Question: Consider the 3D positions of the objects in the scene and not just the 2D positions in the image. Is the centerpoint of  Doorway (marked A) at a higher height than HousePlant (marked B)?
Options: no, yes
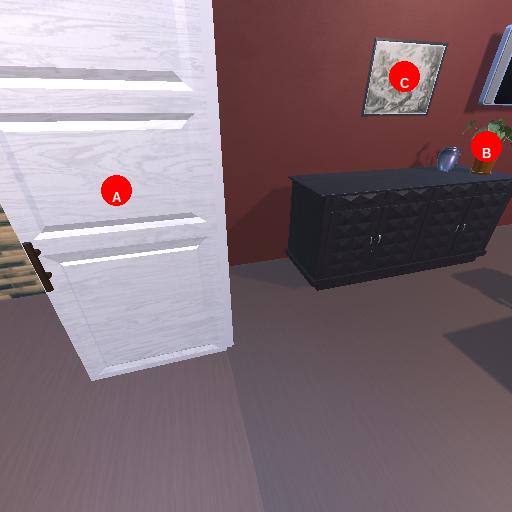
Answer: no